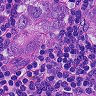
Metastatic tissue present: yes